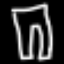
Label: pants